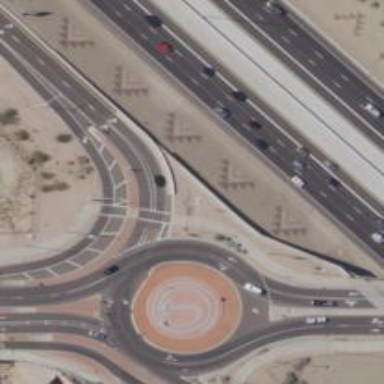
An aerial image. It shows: Secondary link road with asphalt surface leading to roundabout.